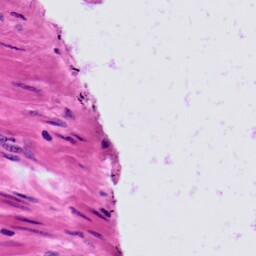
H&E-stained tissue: Prostate